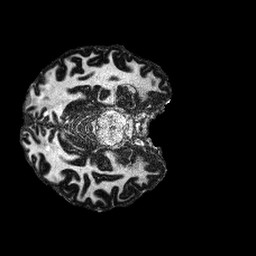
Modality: MP2RAGE
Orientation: axial